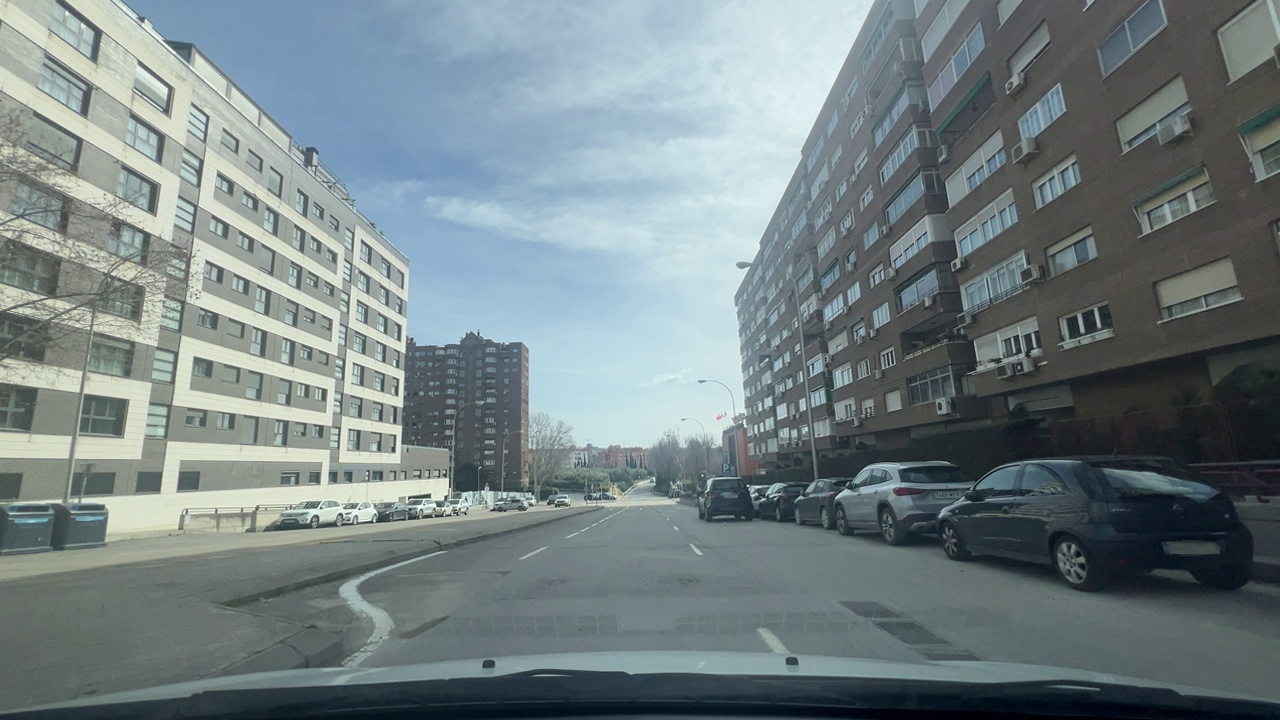
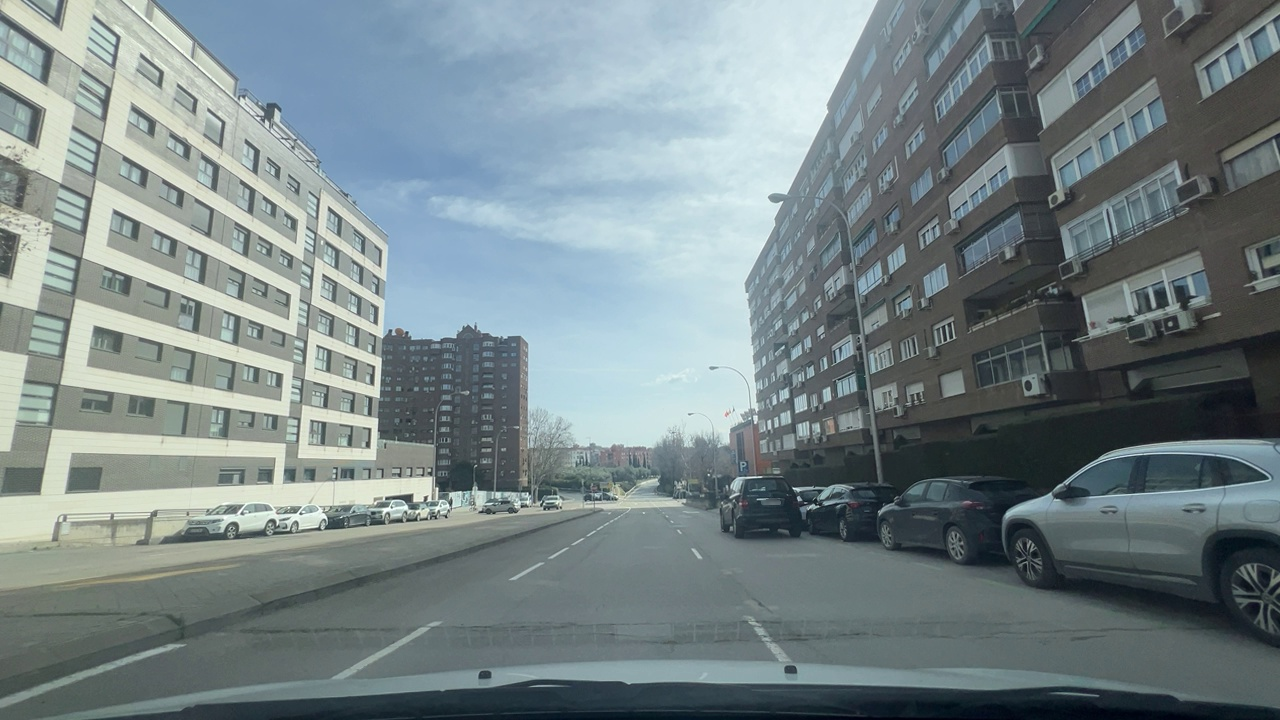
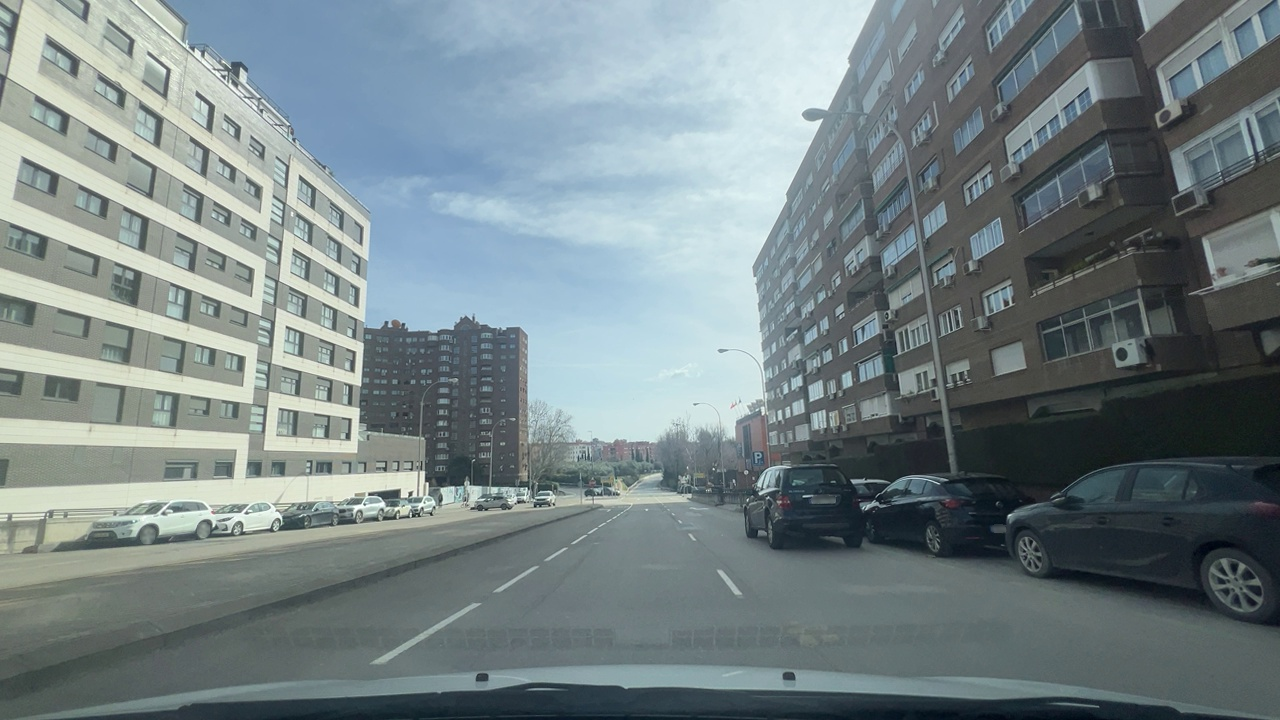
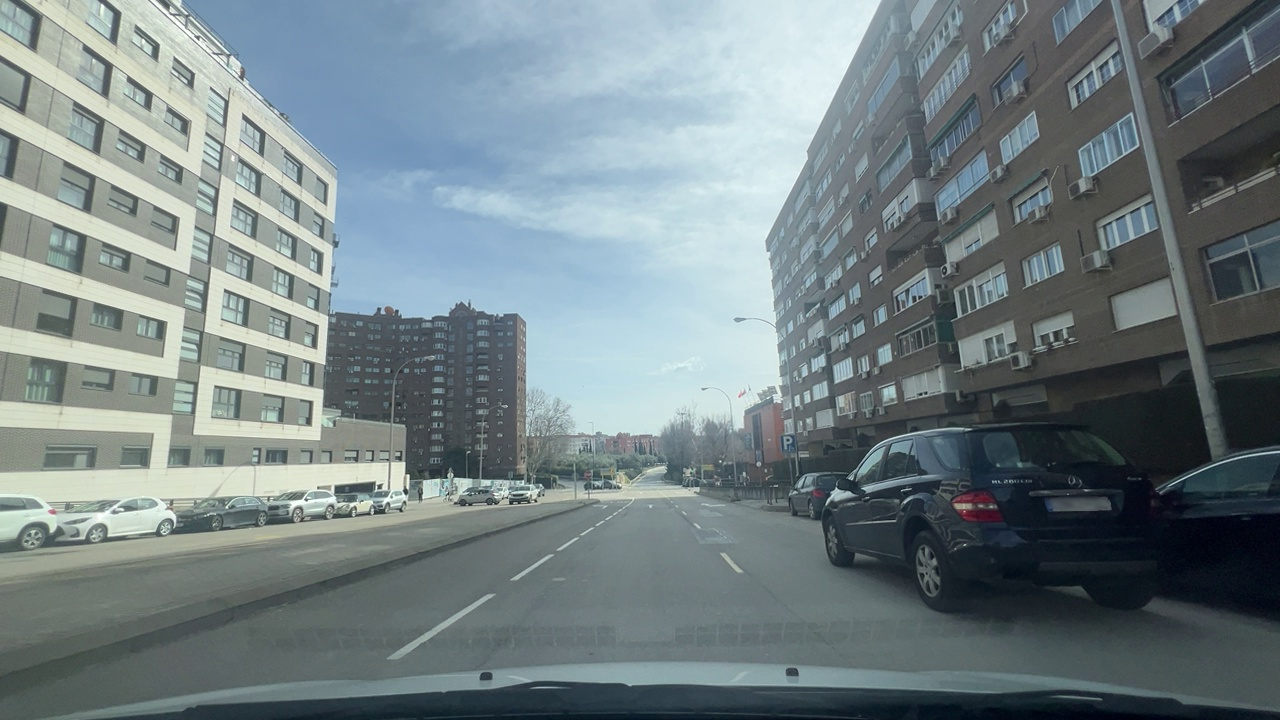
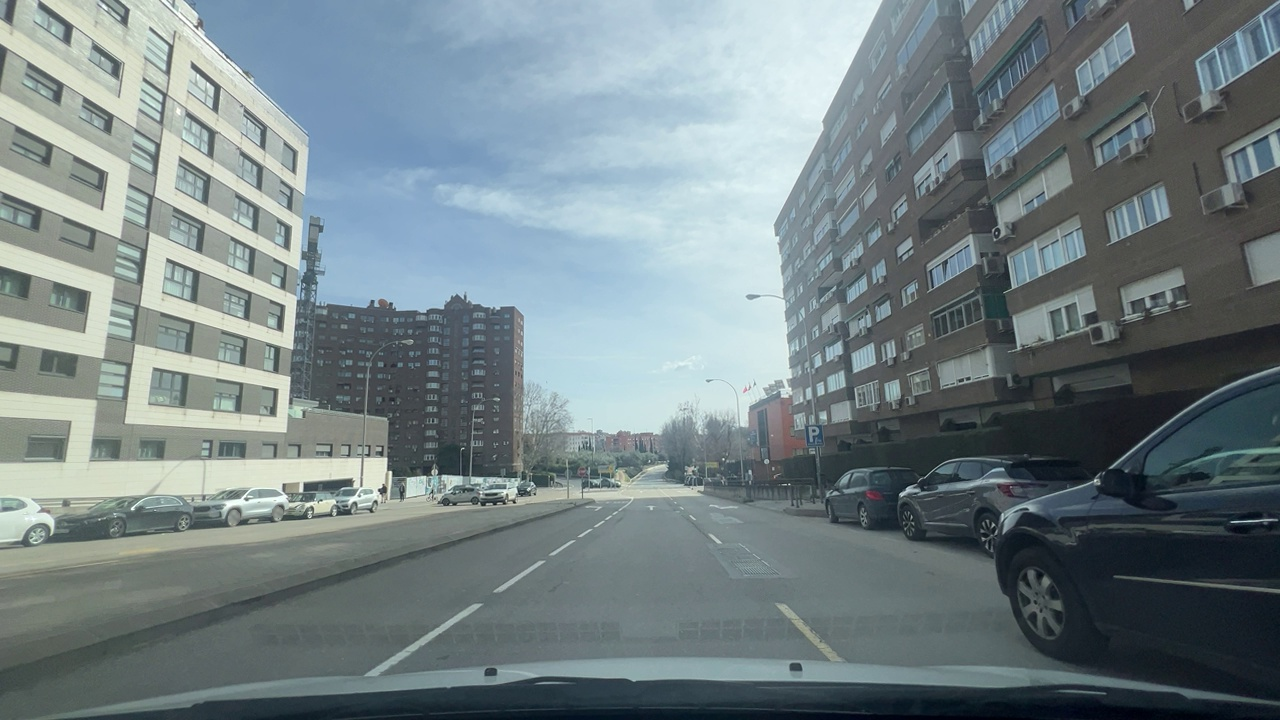
Situation: Lateral parked car
Question: Are vehicles present on the right side of the ego lane?
Answer: Yes
Reasoning: Parallel parked cars appear in the right side of the road

Situation: Lateral parked car
Question: Are vehicles parked parallel or perpendicular to the roadway near the ego lane?
Answer: Yes
Reasoning: Several vehicles are parked parallel to the curb on the right.

Situation: Lateral parked car
Question: Does the environment indicate an urban road where curbside parking is permitted?
Answer: Yes
Reasoning: Buildings and curbside parking indicate an urban environment.

Situation: Lateral parked car
Question: Is the ego vehicle traveling in a middle lane with traffic lanes on both sides?
Answer: Yes
Reasoning: Lane markings indicate the ego vehicle is in a central lane with adjacent lanes on both sides.

Situation: Lateral parked car
Question: Are vehicles present on the left side of the ego lane?
Answer: No
Reasoning: No parked vehicles are visible along the left side of the roadway.